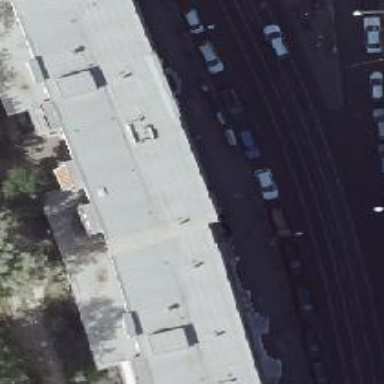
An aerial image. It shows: Clothing store.